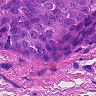
Metastatic tissue present: yes